Question: Discovering JFreeChart, I hit a problem using <URL>.
This is what I have today

My values are {2, 2, 1.5}
By default max value is set to the max value of my dataset (here 2) but I want to set it to 5 which as you can see it did but it did not draw the lines for the value between 2 and 5.
How can I progamatically draw them ?
:
'''
SpiderWebPlot plot = (SpiderWebPlot)chart.getPlot();
plot.setMaxValue(5.00);
plot.setHeadPercent(0.01);
return chart;
'''
I am using JFreeChart through another application that gives me the hand directly on the chart variable. So that the piece of code I introduced.
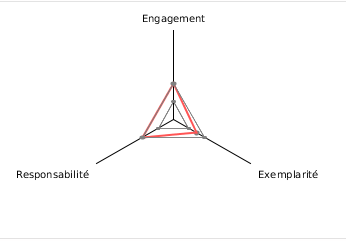
Answer: The lines shown do not appear to be a feature of <URL>, with which your version should be compared.